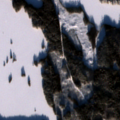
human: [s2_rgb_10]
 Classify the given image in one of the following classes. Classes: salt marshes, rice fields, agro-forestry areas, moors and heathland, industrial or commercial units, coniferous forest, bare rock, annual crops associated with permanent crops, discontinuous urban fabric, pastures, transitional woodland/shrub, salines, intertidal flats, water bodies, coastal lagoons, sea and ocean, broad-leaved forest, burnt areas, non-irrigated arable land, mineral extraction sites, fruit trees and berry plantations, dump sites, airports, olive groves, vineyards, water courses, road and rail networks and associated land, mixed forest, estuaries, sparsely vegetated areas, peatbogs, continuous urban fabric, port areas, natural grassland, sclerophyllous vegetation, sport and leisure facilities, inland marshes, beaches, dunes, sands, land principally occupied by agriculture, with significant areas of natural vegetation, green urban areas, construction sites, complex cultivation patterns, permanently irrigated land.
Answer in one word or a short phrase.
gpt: coniferous forest, mixed forest, water bodies